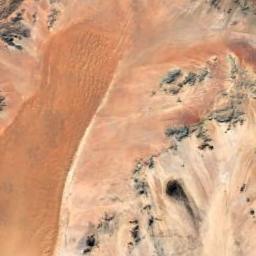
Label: desert